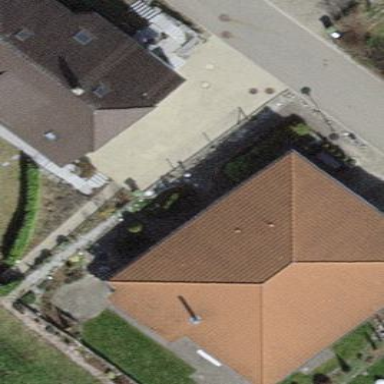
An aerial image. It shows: Detached building with hipped roof shape.